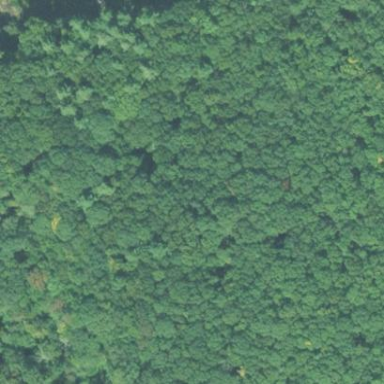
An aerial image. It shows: Mixed leaf woodland.